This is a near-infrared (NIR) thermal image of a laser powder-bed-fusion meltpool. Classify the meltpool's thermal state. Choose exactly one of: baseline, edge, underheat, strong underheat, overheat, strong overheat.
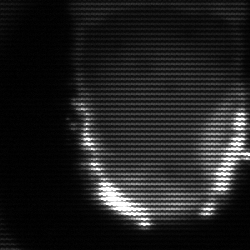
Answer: baseline